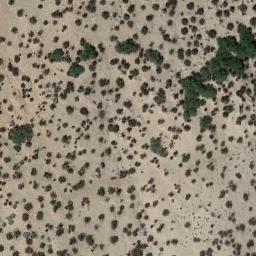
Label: chaparral